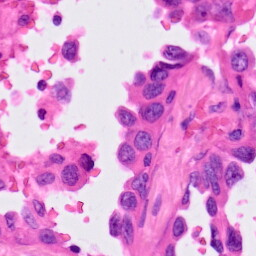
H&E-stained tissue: Lung